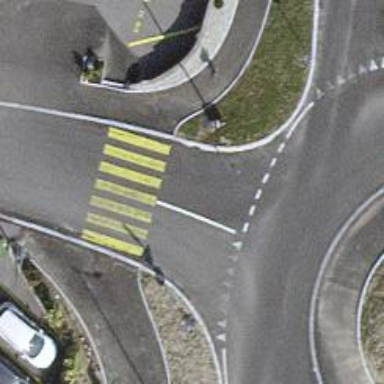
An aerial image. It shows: Marked road crossing.